Question: I am trying to put a table form in a div. The condition is that the main screen should not scroll, only inner '<div>' should scroll.

'<p>' is base and in that there is '<div>' and in '<div>' there is '<table>'.
'overflow:scroll;' doesn't seem to work - it hides the overflow content and makes the '<div>' scrollable but the main screen scrolls along with it.
'''
#personal_p{
position:relative;
width:1100px;
height:400px;
max-height:auto;
top:15px;
box-shadow:2px 3px 10px grey;
}
#personal_div{
position:relative;
top:-400px;
left:0px;
overflow-y:scroll;
width:1090px;
height:390px;
/*border:2px solid red;*/
}
'''
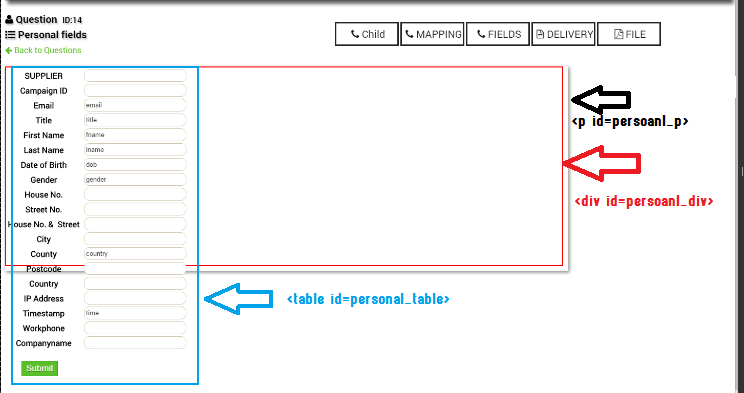
Answer: is this what you are after?
'''
#personal_p{
position:relative;
margin:10px;
overflow-y:scroll;
width:600px;
height:400px;
top:15px;
box-shadow:2px 3px 10px grey;
}
#personal_div{
position:relative;
left:0px;
/*border:2px solid red;*/
}
'''
<URL>